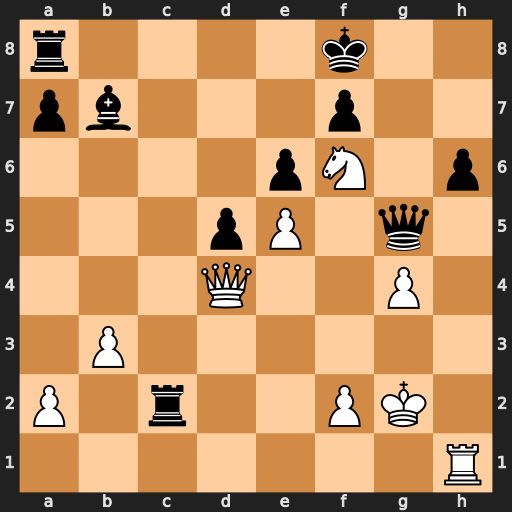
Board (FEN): r4k2/pb3p2/4pN1p/3pP1q1/3Q2P1/1P6/P1r2PK1/7R
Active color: w
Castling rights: -
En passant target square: -
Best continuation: Nh7+ Kg7 Nxg5